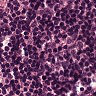
Metastatic tissue present: no